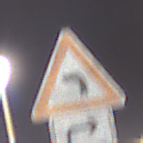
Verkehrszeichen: KurveLinks
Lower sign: RichtungsangabeDurchPfeile5
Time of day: Night
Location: Outdoor (Urban)
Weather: PartlyCloudy
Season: NotSpecified
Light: Artificial